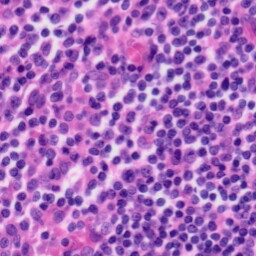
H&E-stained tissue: Tonsil